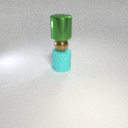
small brown metal sphere below large green metal cylinder